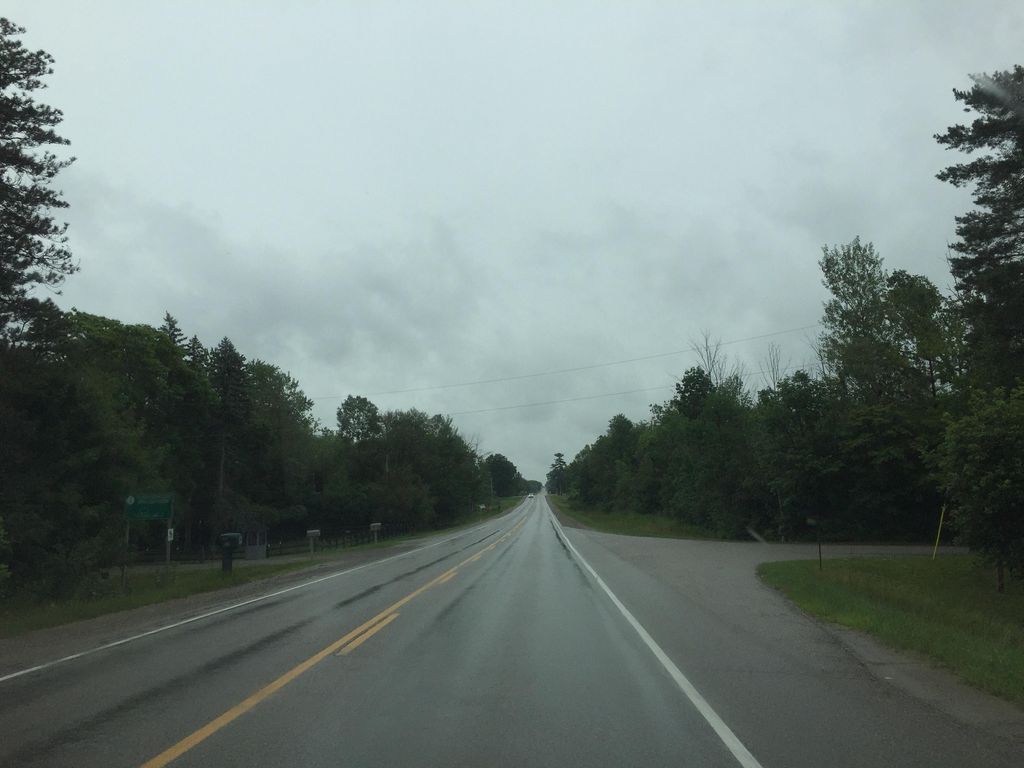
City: kitchener-waterloo